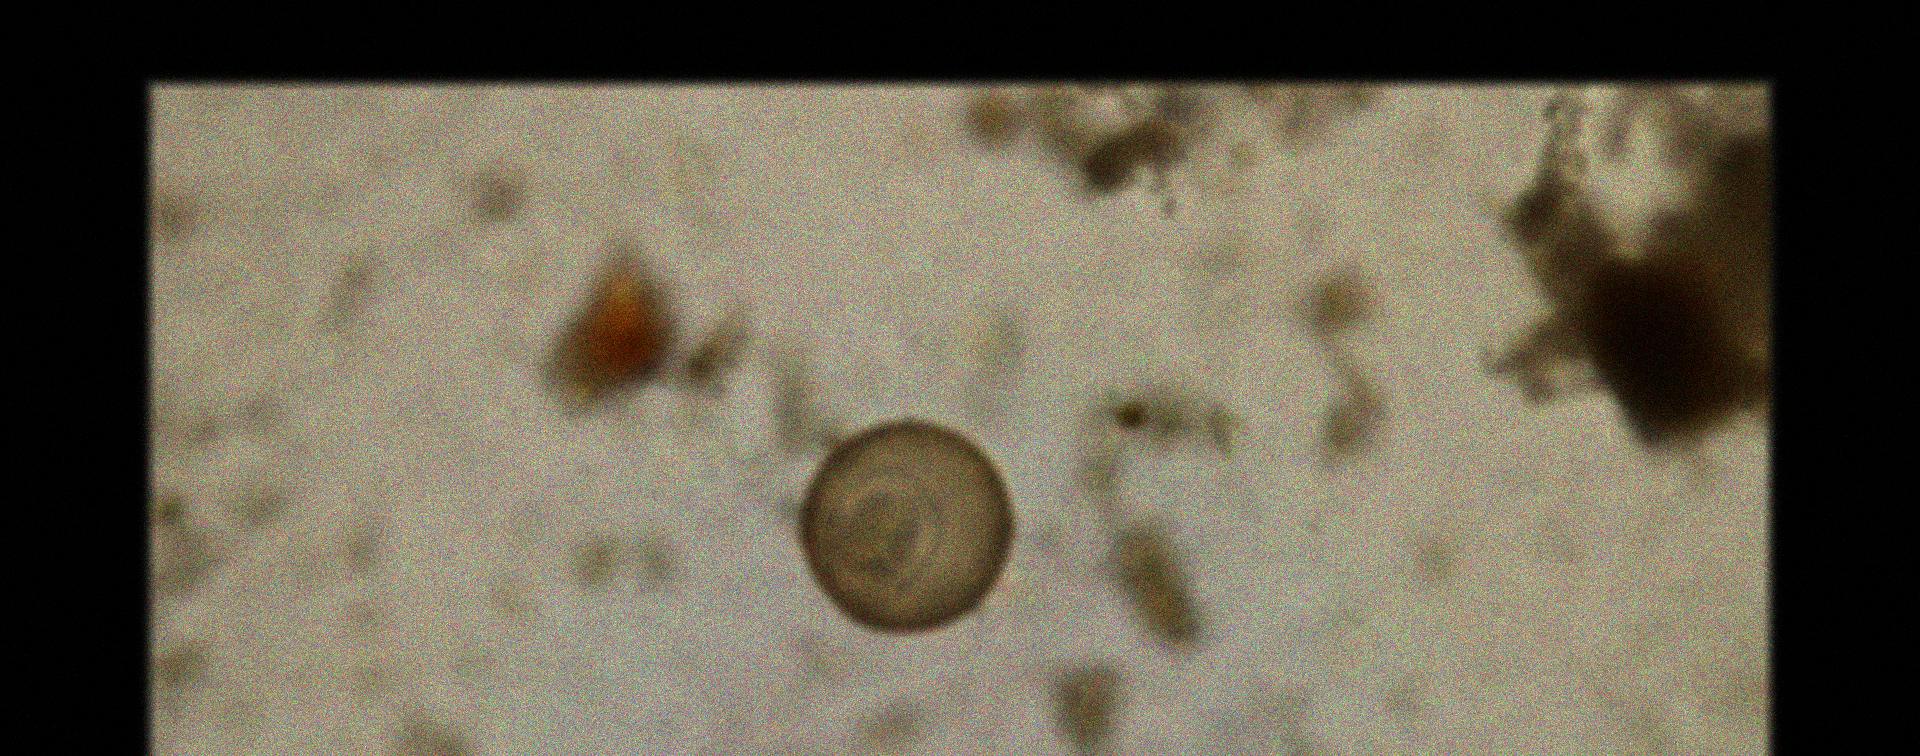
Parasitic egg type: Hymenolepis diminuta